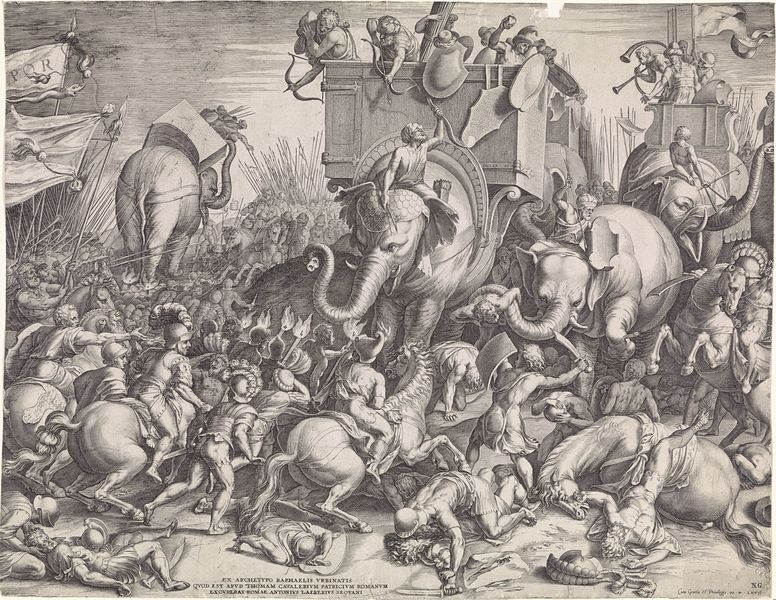
Titel: Slag bij Zama tussen Scipio en Hannibal
Künstler: Cornelis Cort
Standort: Amsterdam
Institution: Rijksmuseum
Schlagwörter: fight, men, people, soldiers, sword, white, black, print, fighting, horses, death, animals, etching, battle, torch, dead, flags, war, horse, shield, horns, flames, arrow, bow, anger, angry, spears, trumpet, trumpets, killing, pain, suffering, banner, romans, fallen, spqr, arrows, helmets, attack, elephant, bows, torches, shields, torche, rage, archers, caos, stretcher, attacking, elephants, lord of the rings, elephatns, gourney